Current action and preconditions to check: trajectory_clear

Your task: For each precondition in the list above, predict whether it will hold at this action.

Consider the current scene as observed from the mobile robot's camera, and analyze the predicted future states of all dynamic agents (e.g., people, animals, vehicles, or any moving entities) within the NEXT SECOND.

IMPORTANT: Only answer "very likely" if you are absolutely certain—based on strong, clear evidence—that a dynamic agent will violate the precondition in the predicted future state. Do NOT answer "very likely" for unlikely, ambiguous, or low-probability risks.

Ask yourself for each precondition: Is there a high probability, with clear and convincing evidence, that the predicted future states of any dynamic agent will interfere with the predicted future state of the currently executing action within the NEXT SECOND, causing that precondition to fail?

Assess the risk level based on these predictions. Use "likely" or "very likely" if motions create a clear risk of interference.

Use "neutral" or "improbable" if agents are nearby but their predicted paths are clearly diverging or non-conflicting.

Failure Risk Categories: "very improbable", "improbable", "neutral", "likely", "very likely"

Answer Format: Output ONLY the probability_of_failure value from these categories: "very improbable", "improbable", "neutral", "likely", "very likely"

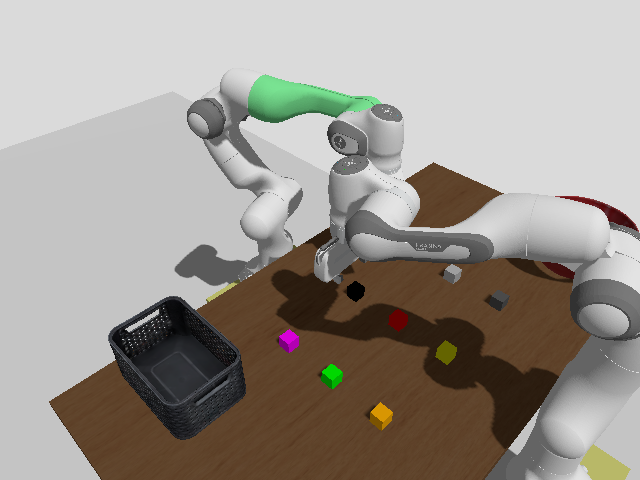

Answer: improbable